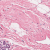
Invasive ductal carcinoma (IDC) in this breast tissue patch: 0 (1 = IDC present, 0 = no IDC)